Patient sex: M
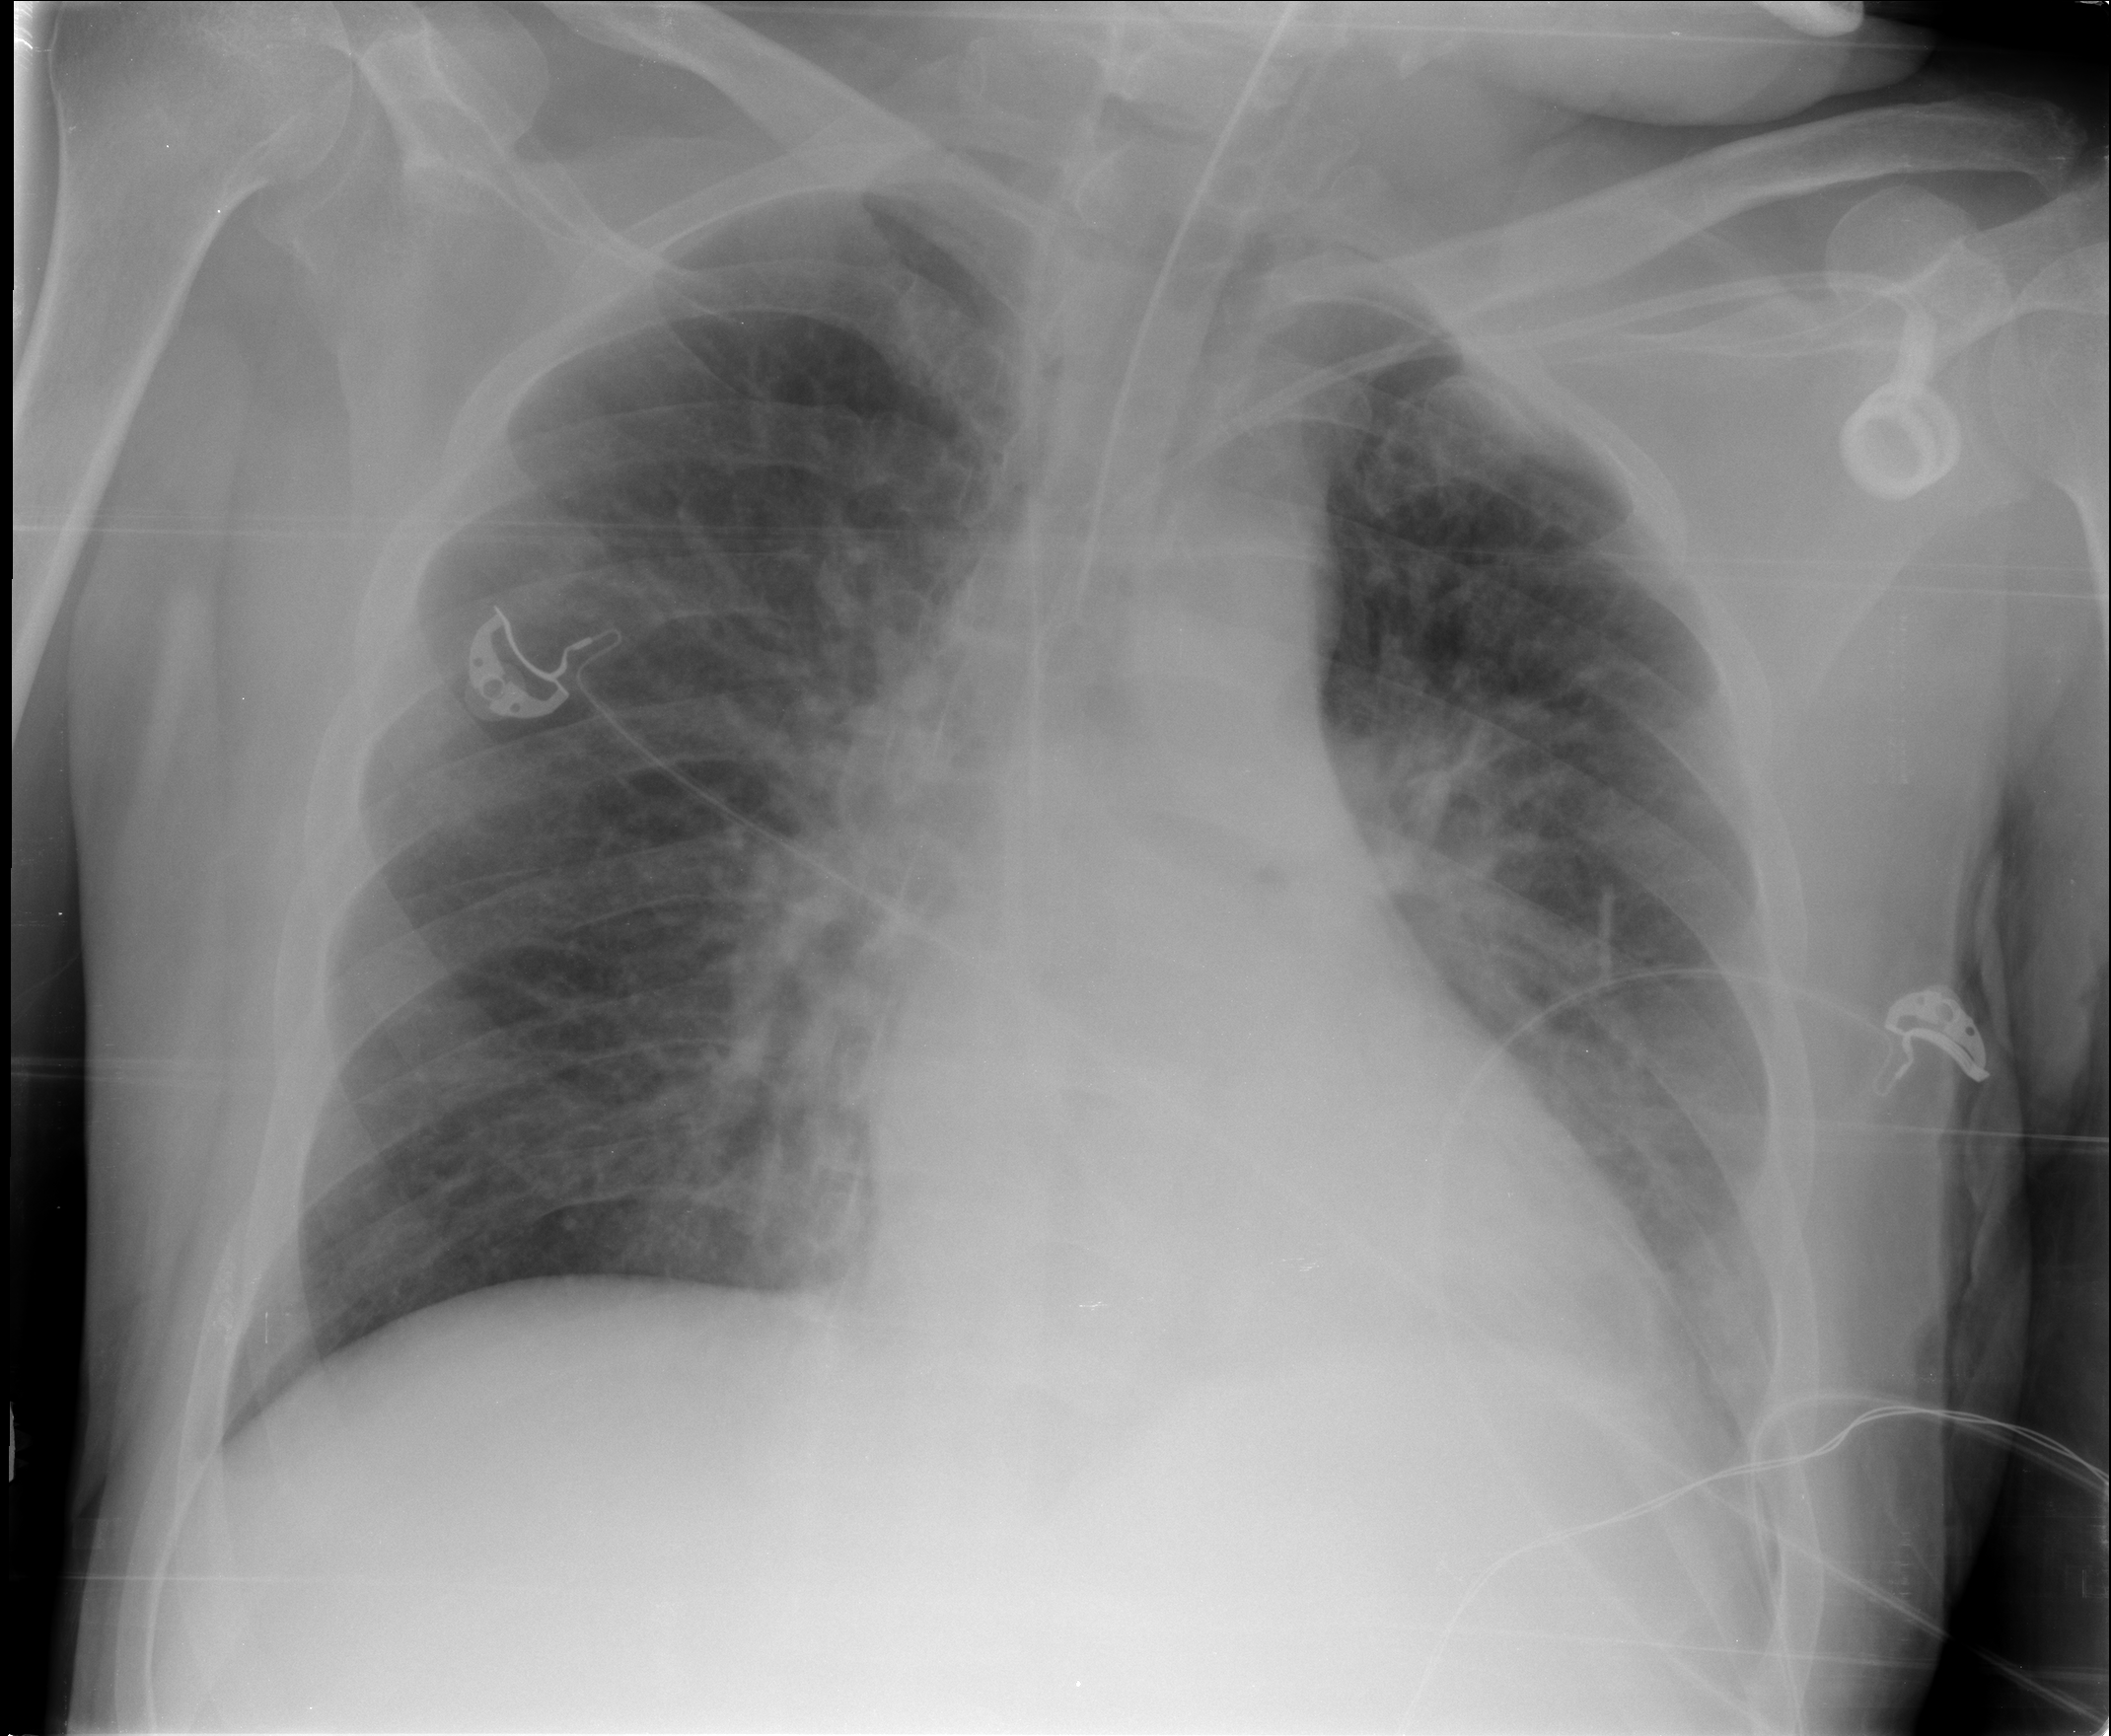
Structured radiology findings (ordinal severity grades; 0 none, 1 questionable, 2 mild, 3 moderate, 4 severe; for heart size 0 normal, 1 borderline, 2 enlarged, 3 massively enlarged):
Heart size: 0
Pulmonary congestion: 2
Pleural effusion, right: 0
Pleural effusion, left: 1
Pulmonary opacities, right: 3
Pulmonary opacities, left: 3
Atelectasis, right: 1
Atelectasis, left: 1